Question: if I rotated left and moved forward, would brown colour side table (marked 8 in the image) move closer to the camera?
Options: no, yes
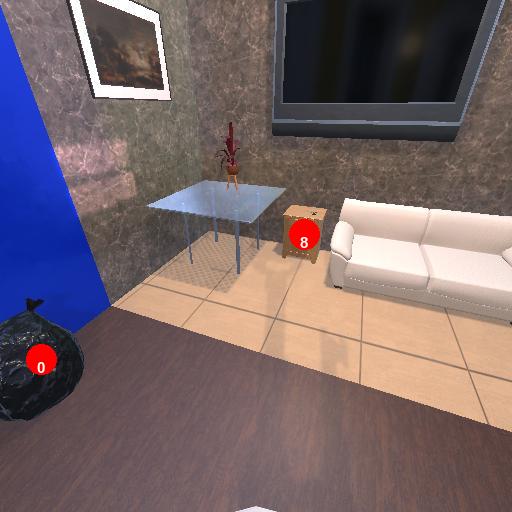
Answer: no